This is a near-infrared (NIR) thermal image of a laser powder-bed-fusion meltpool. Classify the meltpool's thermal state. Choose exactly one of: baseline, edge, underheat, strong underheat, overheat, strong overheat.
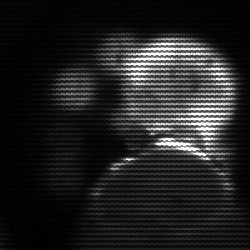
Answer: edge